Question: I'm starting with Oracle ADF. I'm trying my first examples with basic components.
Starting from classic HR schema for Oracle ADF (Departments, Employees, Regions, Countries, etc.), I drop a SelectOneChoice for DepartmentsView1, and then I drop a SelectManyCheckbox for related EmployeesView3.

So, the data are well matched and, all employees from selected department are displayed.
Well, my two questions are:
1. How can I preselect all checkboxes in the SelectManyCheckbox componente? I need that all related employees were preselected.
2. If I had an input text box, a button and a SelectManyCheckbox component, how can I bind typed value in input box to the query (View Object) and then list the result in the SelectManyCheckbox component?
Maybe they are very basic questions, but I've recently started with Oracle ADF, coming from Java Spring Framwork and I'm changing the problem and programming approach and too.
Any help is very appreciated, because this is a great change for me.
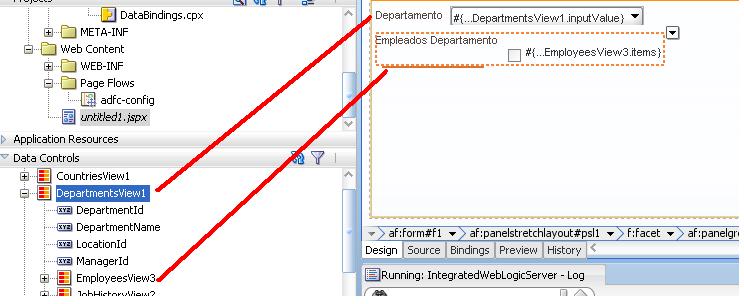
Answer: 1. For your first question you've asked, you need to get the binding (and cast it to JControlListBinding) of the selectManyCheckbox from the bindings and set its selected values via setSelectedIndices method. If you want them all to be preselected, you can iterate through all values, find their indexes, put them in an array and then pass as a parameter to the setSelectedIndices method.
2. For the second one, I have no idea about the reason behind such an operation, but i guess you could create an appropiate Row with the value the has been typed in to the box, then you could add it to the RowSet (via createRow() method of the ViewObjectImpl.) that is bound the selectManyCheckbox.
Maybe because of my rookieness, I don't think that the questions you've asked can considered to be basic. :)
Bonne chance in your ADF adventure by the way.